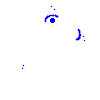
Particle: electron